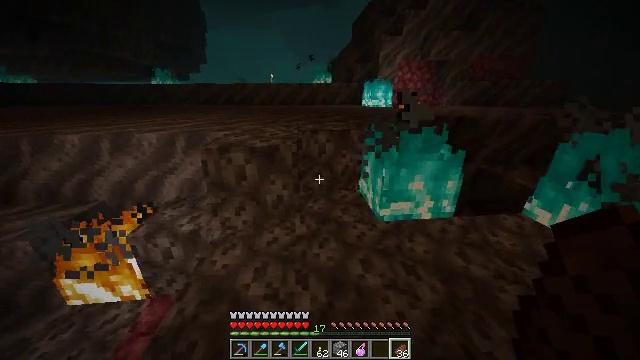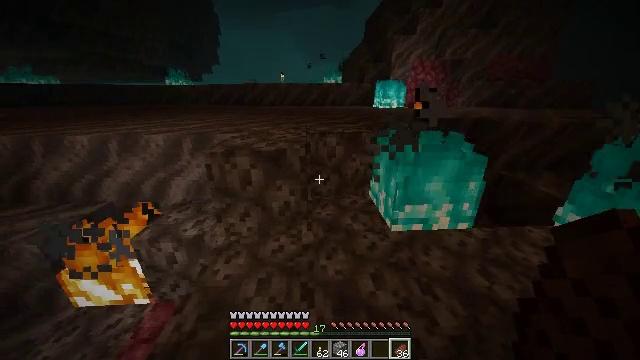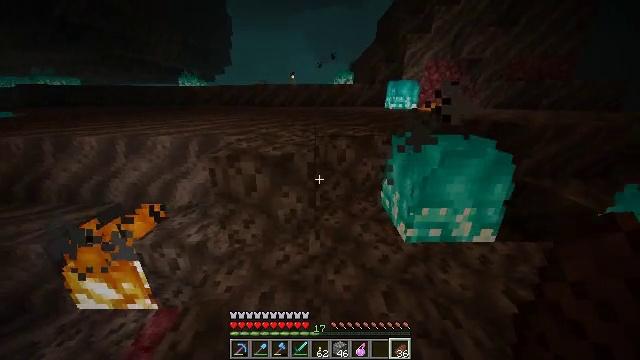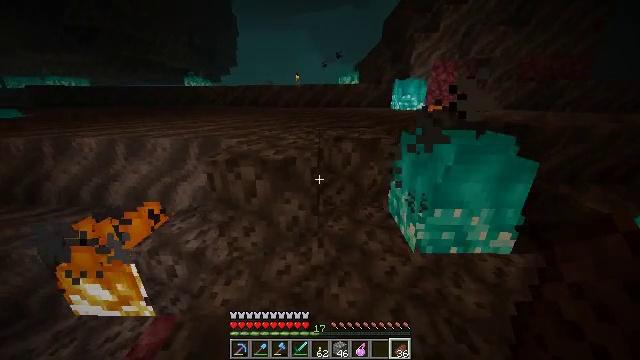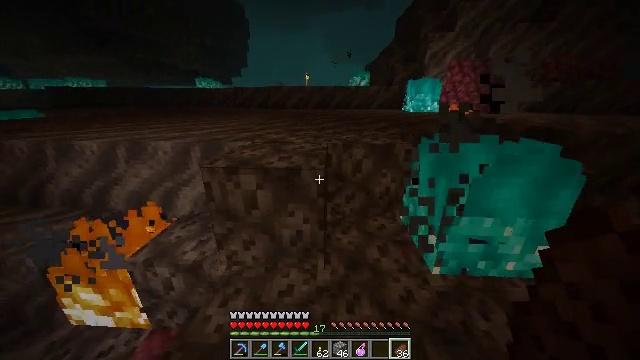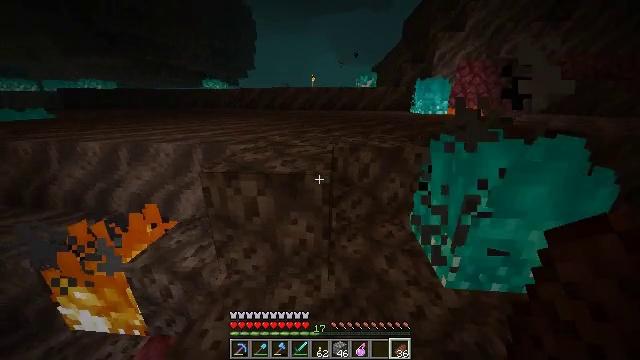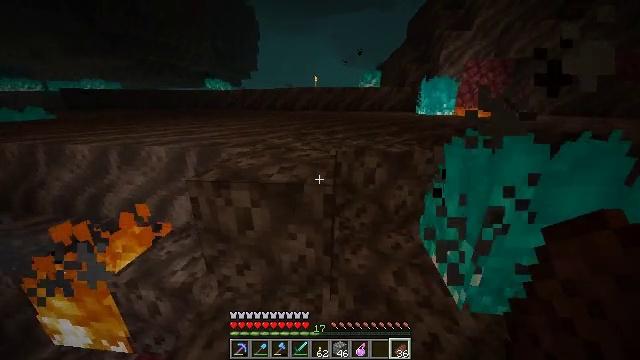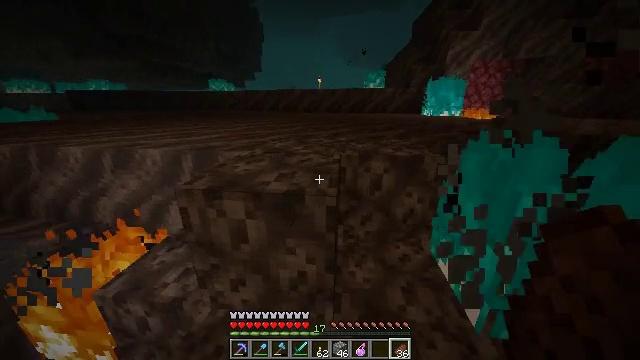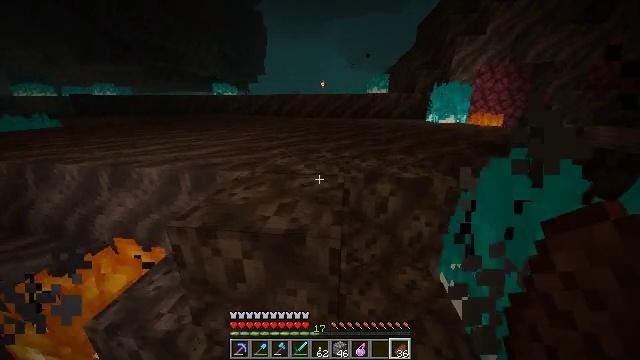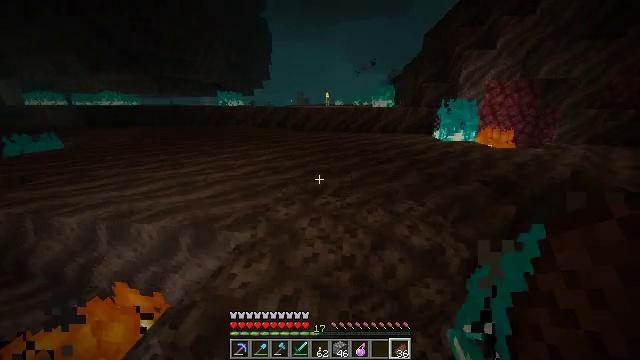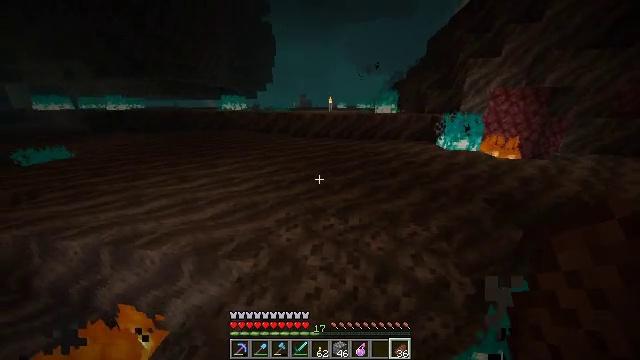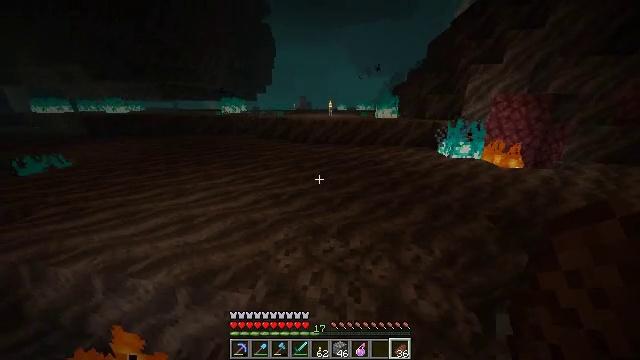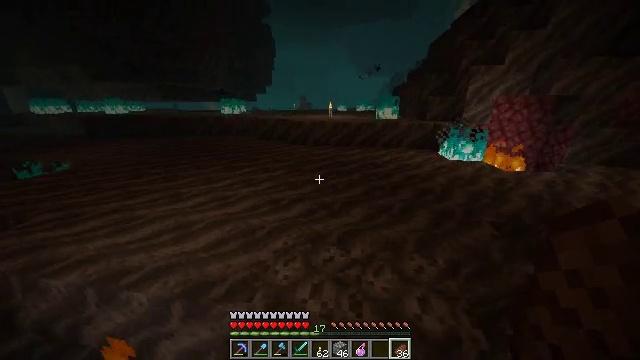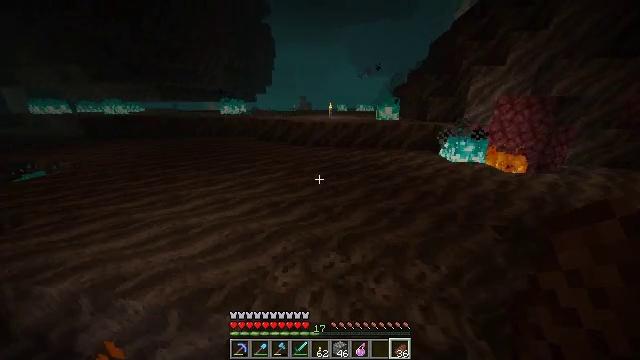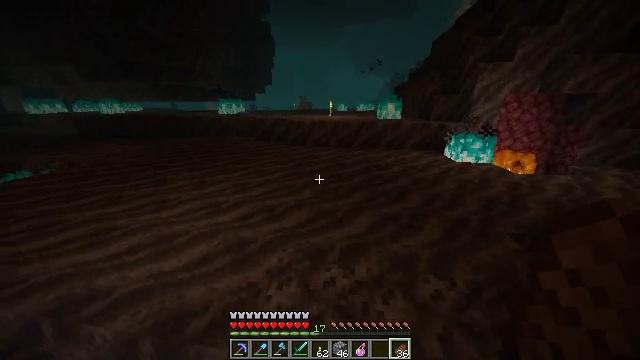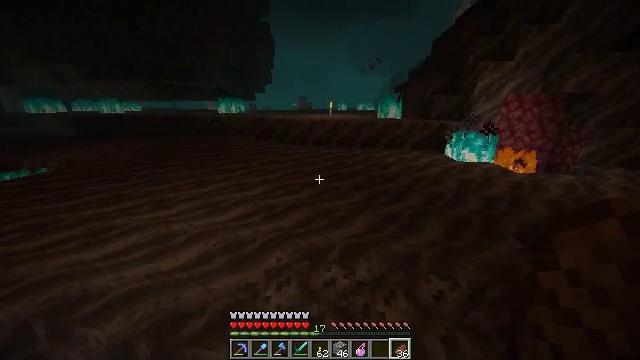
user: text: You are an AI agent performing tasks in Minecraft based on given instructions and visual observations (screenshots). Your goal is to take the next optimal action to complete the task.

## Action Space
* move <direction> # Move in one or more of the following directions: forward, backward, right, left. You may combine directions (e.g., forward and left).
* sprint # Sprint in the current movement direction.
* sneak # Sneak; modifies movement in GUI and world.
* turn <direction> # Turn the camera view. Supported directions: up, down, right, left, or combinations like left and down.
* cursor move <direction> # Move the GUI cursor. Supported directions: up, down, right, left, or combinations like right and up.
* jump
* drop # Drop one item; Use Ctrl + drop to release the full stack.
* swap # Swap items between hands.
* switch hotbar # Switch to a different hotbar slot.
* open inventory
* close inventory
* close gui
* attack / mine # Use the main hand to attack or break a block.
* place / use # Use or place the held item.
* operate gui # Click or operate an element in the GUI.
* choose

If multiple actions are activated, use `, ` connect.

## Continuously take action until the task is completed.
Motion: motion action
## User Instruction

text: Get rid of the soul fire.
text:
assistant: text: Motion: move forward, sprint, turn left
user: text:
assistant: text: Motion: move forward, sprint, turn left
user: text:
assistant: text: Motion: move forward, sprint, turn left
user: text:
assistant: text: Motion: move forward, sprint, turn left
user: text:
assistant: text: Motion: move forward, sprint, turn left
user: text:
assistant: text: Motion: move forward, sprint
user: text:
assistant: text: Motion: move forward, sprint
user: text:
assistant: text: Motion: move forward, sprint, jump
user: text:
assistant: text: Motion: move forward, sprint, turn left, jump
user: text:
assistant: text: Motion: move forward, sprint, jump
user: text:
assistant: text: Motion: move forward, sprint, jump
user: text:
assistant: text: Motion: move forward, sprint, jump
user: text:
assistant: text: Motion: move forward, sprint, jump
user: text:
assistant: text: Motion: move forward, sprint, jump
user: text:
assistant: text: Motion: move forward, sprint, jump
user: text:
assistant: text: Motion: move forward, sprint, jump
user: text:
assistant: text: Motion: move forward, sprint, jump
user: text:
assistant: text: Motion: move forward, sprint, jump
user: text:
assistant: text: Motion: move forward, sprint, jump
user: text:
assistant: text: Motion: move forward, sprint, jump
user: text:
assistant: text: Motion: move forward, sprint, jump
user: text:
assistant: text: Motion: move forward, sprint, jump
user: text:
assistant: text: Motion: move forward, sprint, jump
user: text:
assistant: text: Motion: move forward, sprint, jump
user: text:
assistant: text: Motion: move forward, sprint, jump
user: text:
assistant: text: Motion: move forward, sprint, jump
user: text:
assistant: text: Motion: move forward, sprint, jump
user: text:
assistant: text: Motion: move forward, sprint, jump
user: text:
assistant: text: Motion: move forward, sprint, jump
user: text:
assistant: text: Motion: move forward, sprint, jump